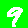
Digit: 9